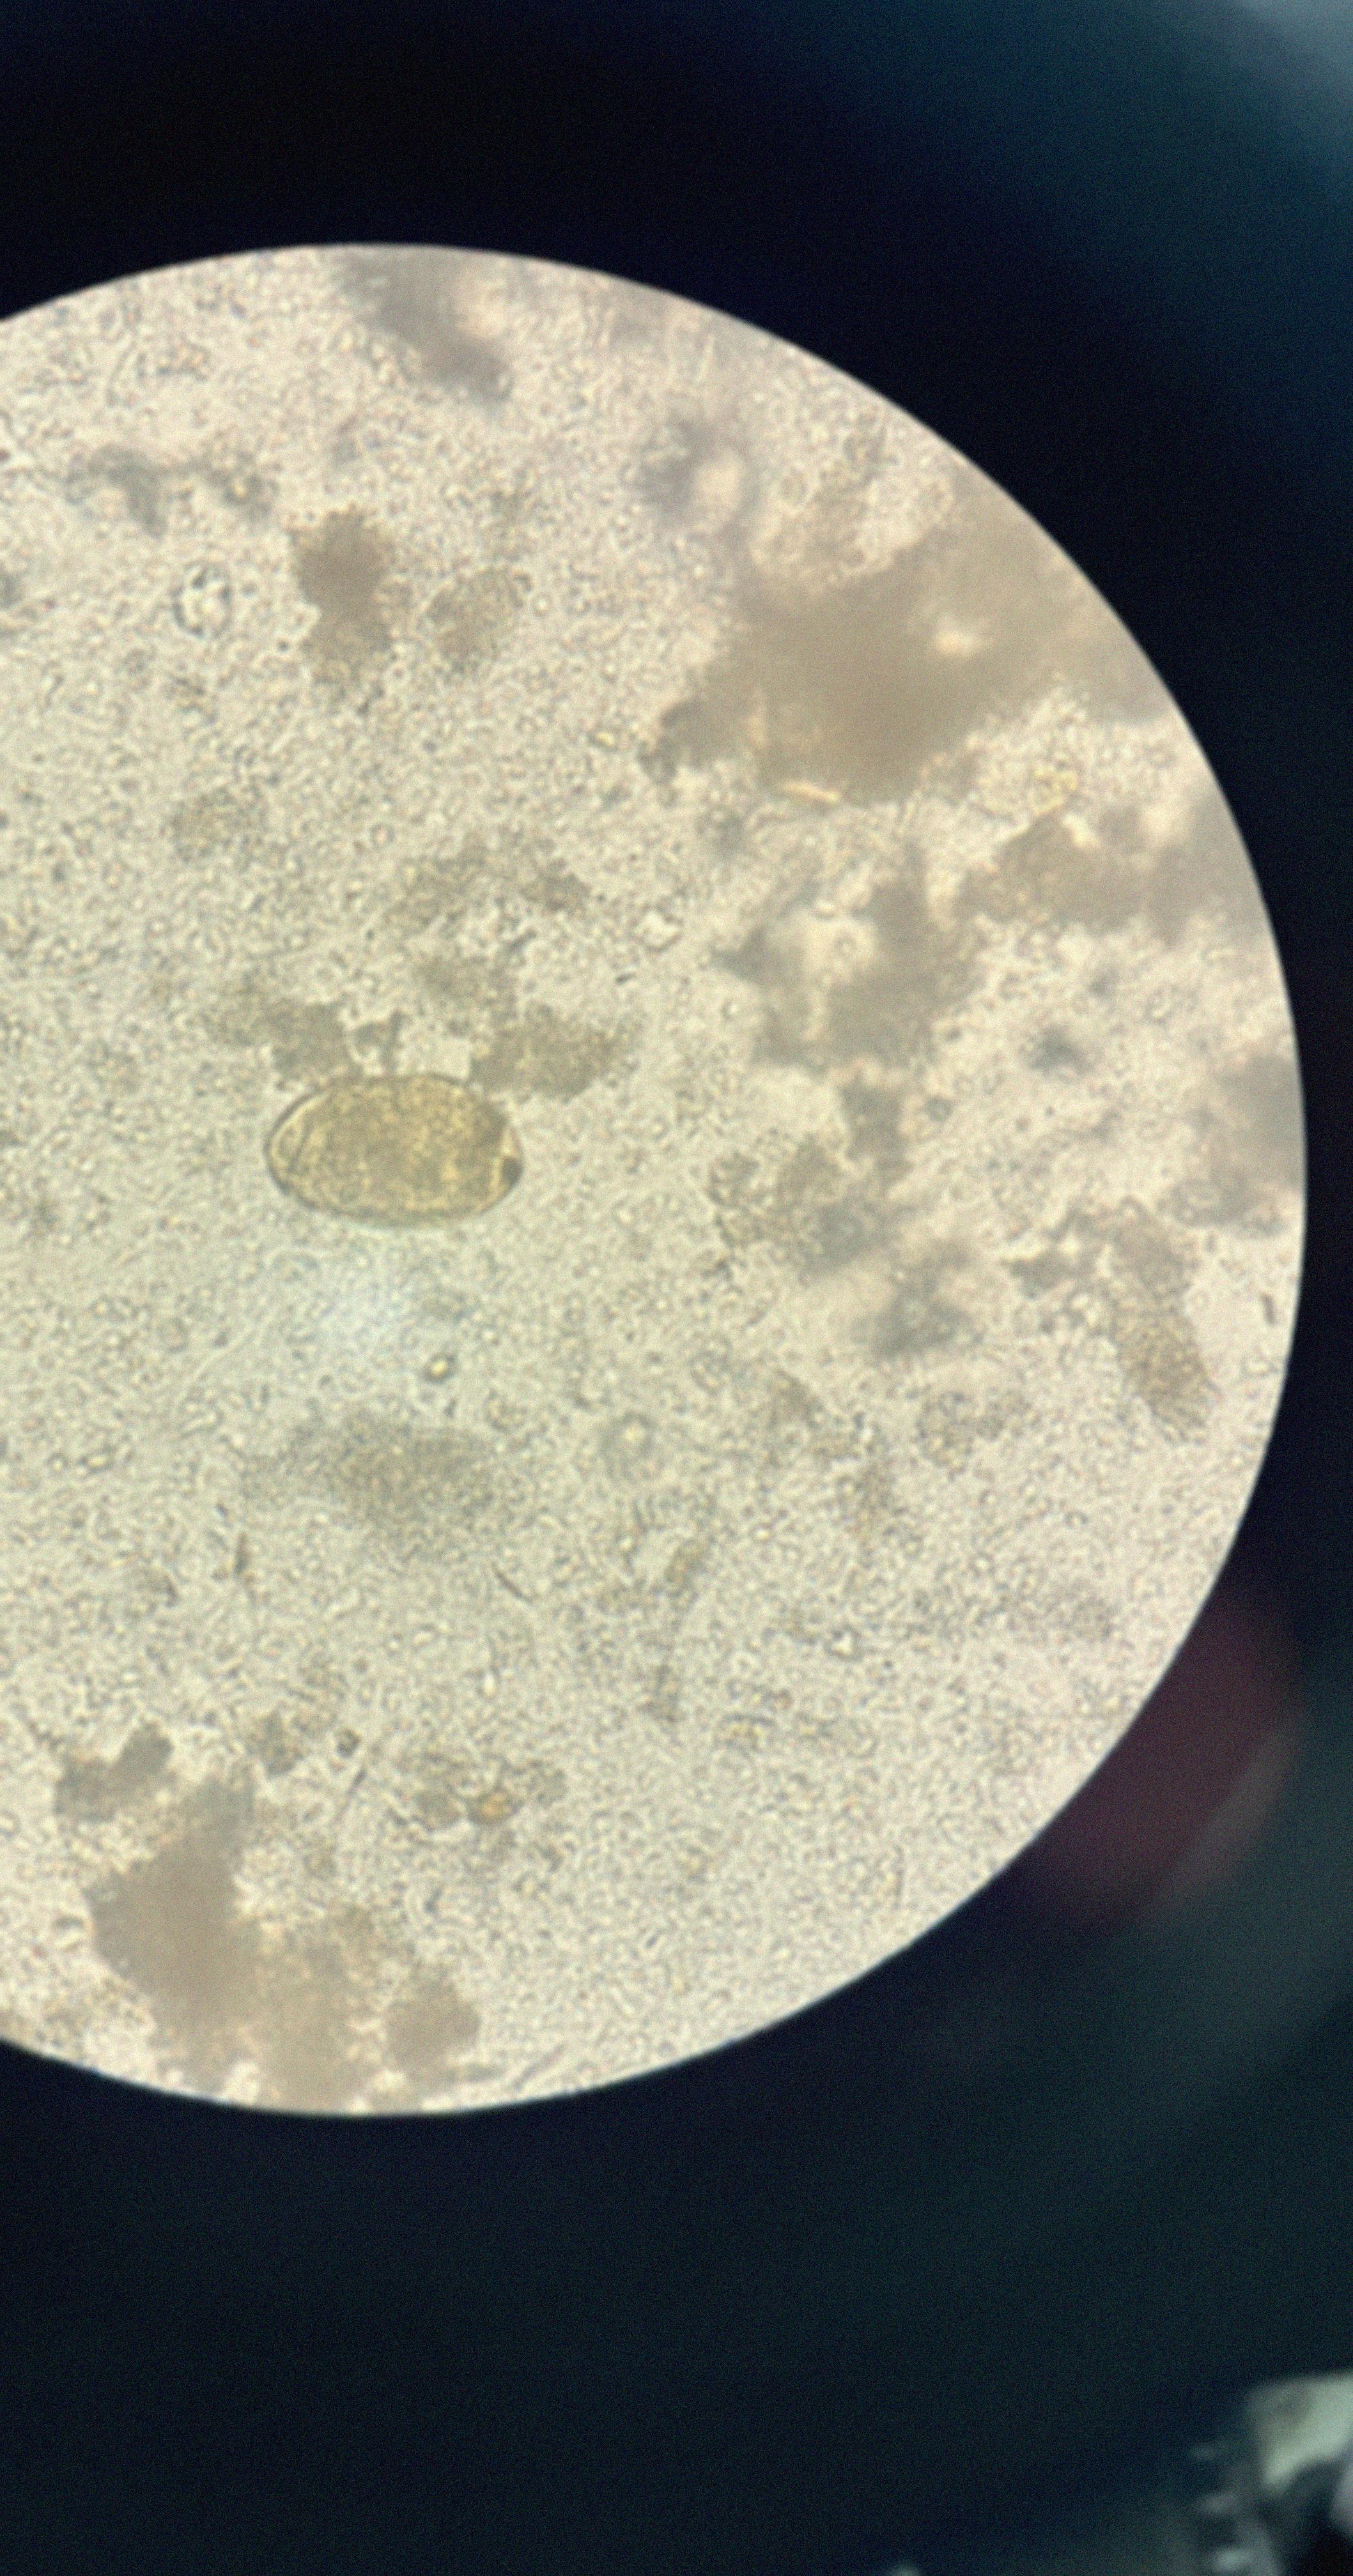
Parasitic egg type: Paragonimus spp